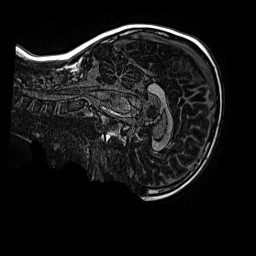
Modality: MP2RAGE
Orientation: sagittal
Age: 11
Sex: male
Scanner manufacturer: siemens
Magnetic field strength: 3 T
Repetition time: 4 s
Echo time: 0.00299 s